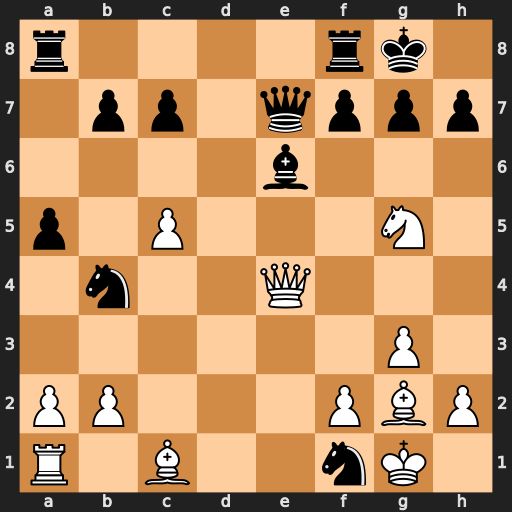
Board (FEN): r4rk1/1pp1qppp/4b3/p1P3N1/1n2Q3/6P1/PP3PBP/R1B2nK1
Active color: w
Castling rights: -
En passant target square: -
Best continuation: Qxh7#